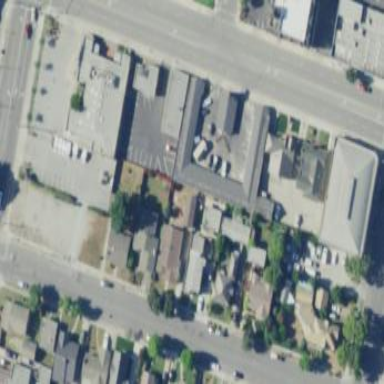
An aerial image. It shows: Sidewalk.